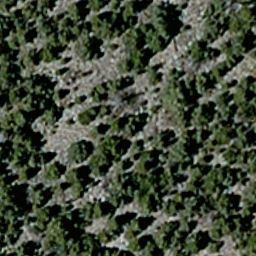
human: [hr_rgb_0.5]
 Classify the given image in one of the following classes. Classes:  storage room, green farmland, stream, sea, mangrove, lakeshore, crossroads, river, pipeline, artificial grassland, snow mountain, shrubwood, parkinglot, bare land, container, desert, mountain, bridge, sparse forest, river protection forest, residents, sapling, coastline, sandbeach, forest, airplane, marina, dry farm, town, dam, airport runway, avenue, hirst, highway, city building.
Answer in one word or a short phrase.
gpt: sparse forest